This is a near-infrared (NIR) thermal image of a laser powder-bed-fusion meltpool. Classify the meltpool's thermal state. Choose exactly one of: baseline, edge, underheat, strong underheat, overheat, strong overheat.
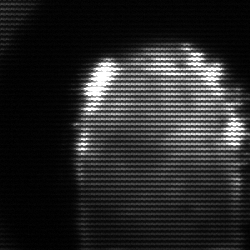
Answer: baseline